Question: I have a ItemsControl in a ScrollViewer, and when the items exceed the width of the ScrollViewer they are put into a ContextMenu and shown as a DropDown instead. My problem is that when the Context Menu is first loaded, it saves the saves the size of the Menu and does not redraw when more commands get added/removed.
For example, a panel has 3 commands. 1 is visible and 2 are in the Menu. Viewing the menu shows the 2 commands and draws the control, but then if you resize the panel so 2 are visible and only 1 command is in the menu, it doesn't redraw the menu to eliminate that second menu item. Or even worse, if you shrink the panel so that no commands are shown and all 3 are in the Menu, it will only show the top 2.

Here's my code:
'''
<Button Click="DropDownMenu_Click"
ContextMenuOpening="DropDownMenu_ContextMenuOpening">
<Button.ContextMenu>
<ContextMenu ItemsSource="{Binding Path=MenuCommands}" Placement="Bottom">
<ContextMenu.Resources>
<Style TargetType="{x:Type MenuItem}">
<Setter Property="Command" Value="{Binding Path=Command}" />
<Setter Property="Visibility" Value="{Binding Path=IsVisible, Converter={StaticResource ReverseBooleanToVisibilityConverter}}"/>
</Style>
</ContextMenu.Resources>
<ContextMenu.ItemTemplate>
<DataTemplate>
<TextBlock Text="{Binding Path=DisplayName}" />
</DataTemplate>
</ContextMenu.ItemTemplate>
</ContextMenu>
</Button.ContextMenu>
</Button>
'''
Code Behind:
'''
void DropDownMenu_ContextMenuOpening(object sender, ContextMenuEventArgs e)
{
Button b = sender as Button;
b.ContextMenu.IsOpen = false;
e.Handled = true;
}
private void DropDownMenu_Click(object sender, RoutedEventArgs e)
{
Button b = sender as Button;
ContextMenu cMenu = b.ContextMenu;
if (cMenu != null)
{
cMenu.PlacementTarget = b;
cMenu.Placement = System.Windows.Controls.Primitives.PlacementMode.Bottom;
cMenu.IsOpen = true;
}
}
'''
I have tried using InvalidateVisual and passing an empty delegate on Render to try and force a redraw, however neither works. I'm using .Net 4.0.
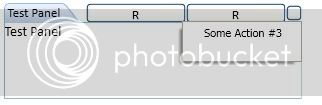
Answer: Is MenuCommands a collection? If it is, is it an ObservableCollection?
If you bind a collection to an , that collection must implement interface to let the know that the number of items in the collection has changed, so that the control can "redraw" itself.